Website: bh-photo
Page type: payment
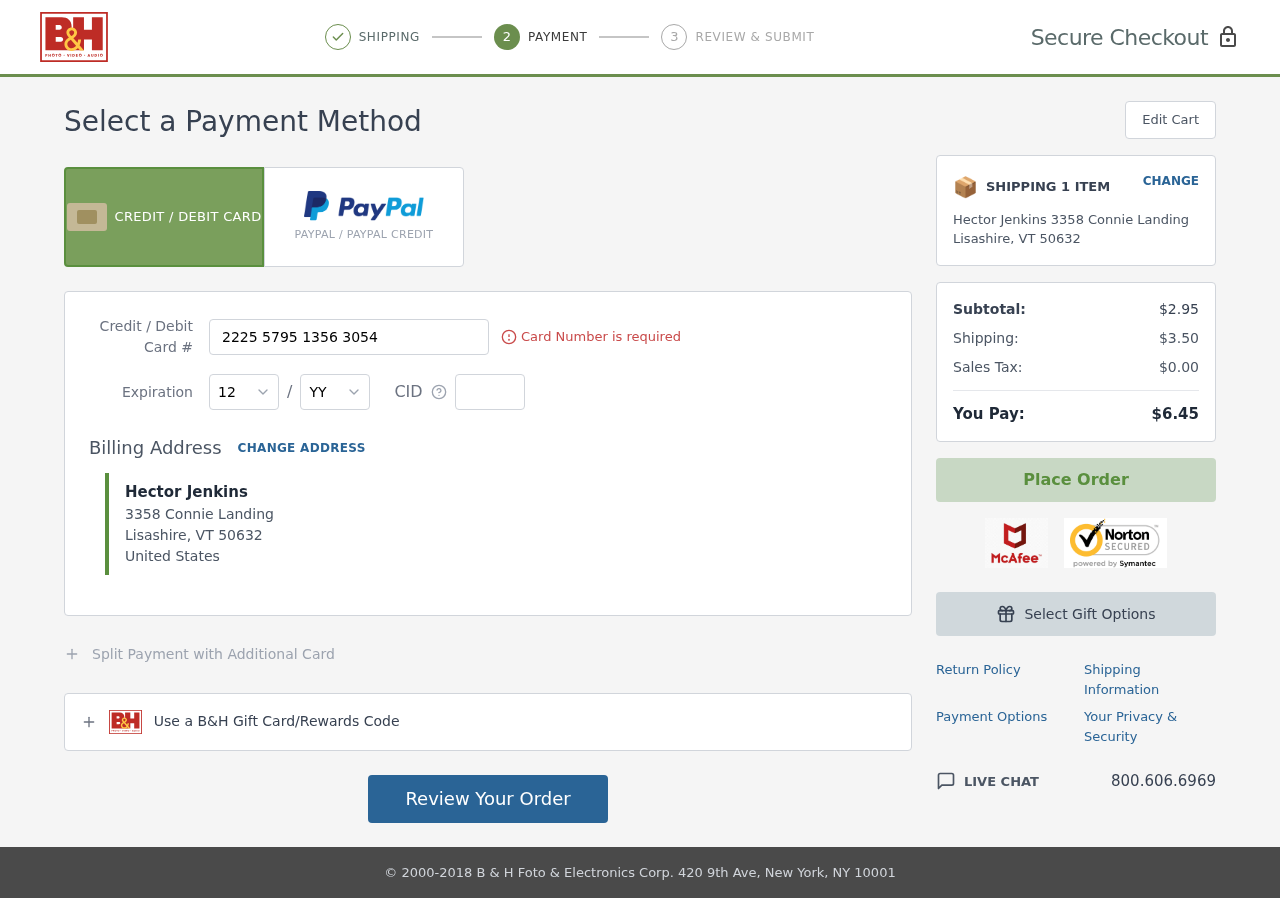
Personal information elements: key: PII_CARD_CVV
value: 657
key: PII_CARD_EXPIRY_MONTH
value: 12
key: PII_CARD_EXPIRY_YEAR
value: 30
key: PII_CARD_NUMBER
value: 2225 5795 1356 3054
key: PII_CITY
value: Lisashire
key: PII_COUNTRY
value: United States
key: PII_FULLNAME
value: Hector Jenkins
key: PII_POSTCODE
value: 50632
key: PII_STATE_ABBR
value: VT
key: PII_STREET
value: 3358 Connie Landing
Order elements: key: ORDER_NUM_ITEMS
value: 1
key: ORDER_SUBTOTAL
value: $2.95
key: ORDER_SHIPPING_COST
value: $3.50
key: ORDER_TAX
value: $0.00
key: ORDER_TOTAL
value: $6.45